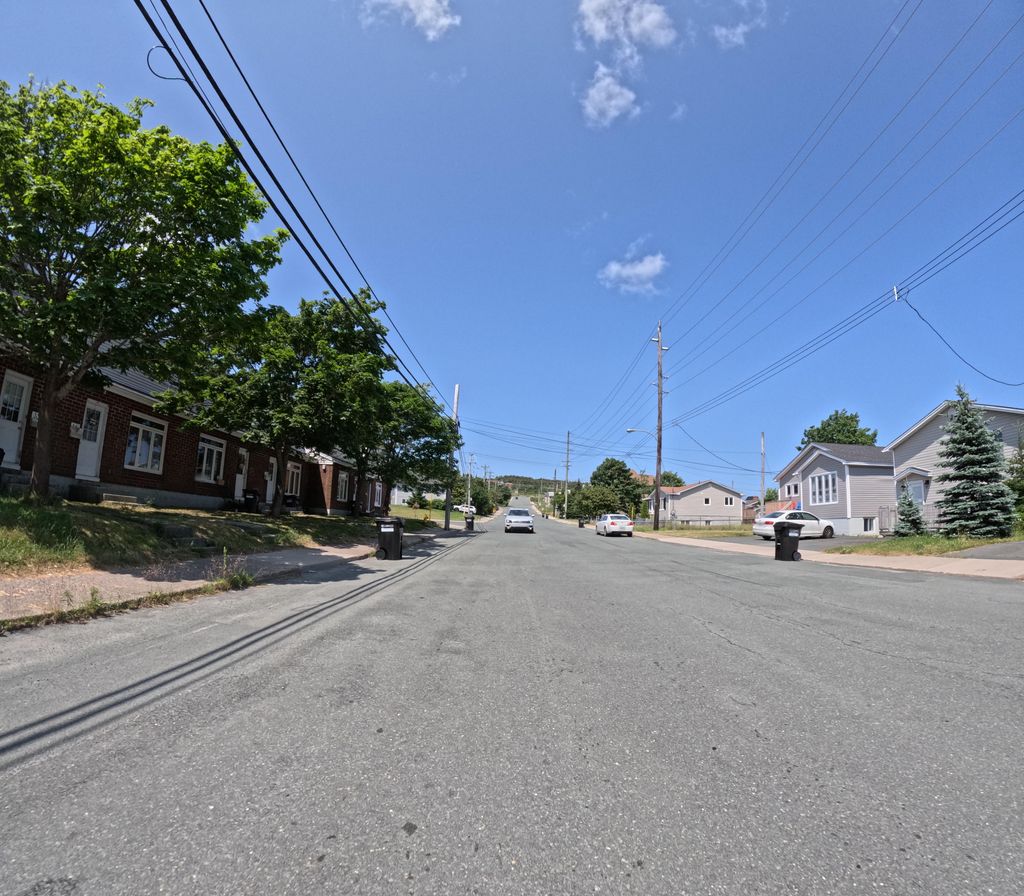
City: st_johns